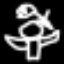
Label: angel